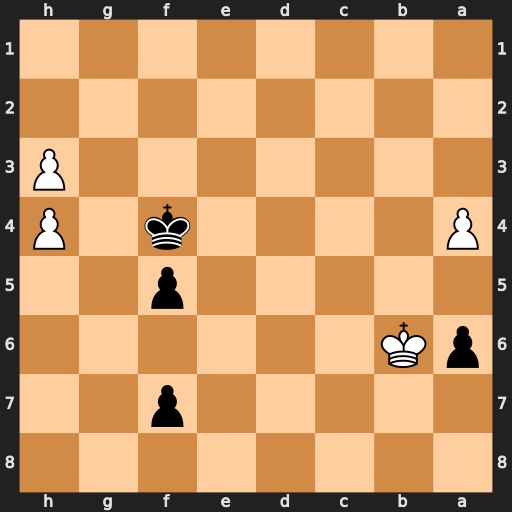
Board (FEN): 8/5p2/pK6/5p2/P4k1P/7P/8/8
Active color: b
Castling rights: -
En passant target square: -
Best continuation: Ke5 h5 f4 h6 Kf6